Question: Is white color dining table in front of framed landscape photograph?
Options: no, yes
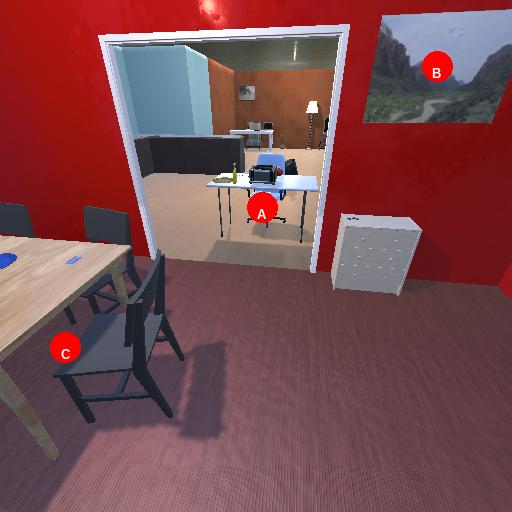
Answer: no